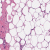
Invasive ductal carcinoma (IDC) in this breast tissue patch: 0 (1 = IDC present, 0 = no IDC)